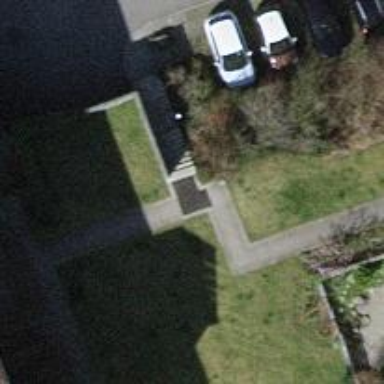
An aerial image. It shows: Road with steps.